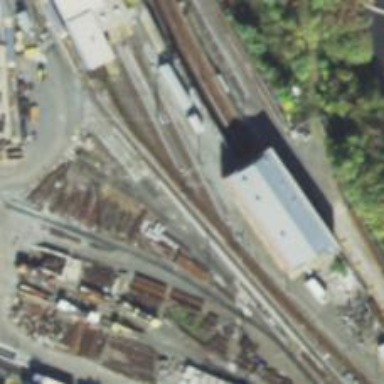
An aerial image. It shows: Yard area with electrified rail tracks.